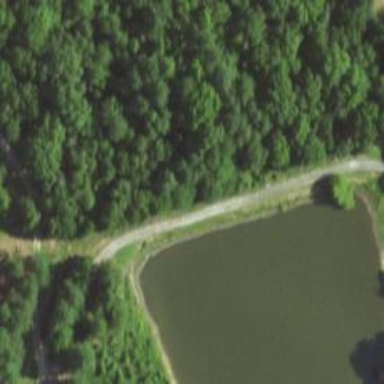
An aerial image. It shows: Culvert tunnel.